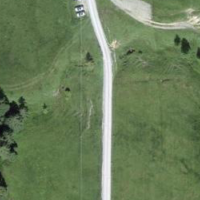
EUNIS habitat code: 23
Species observed at this site:
Orchis mascula